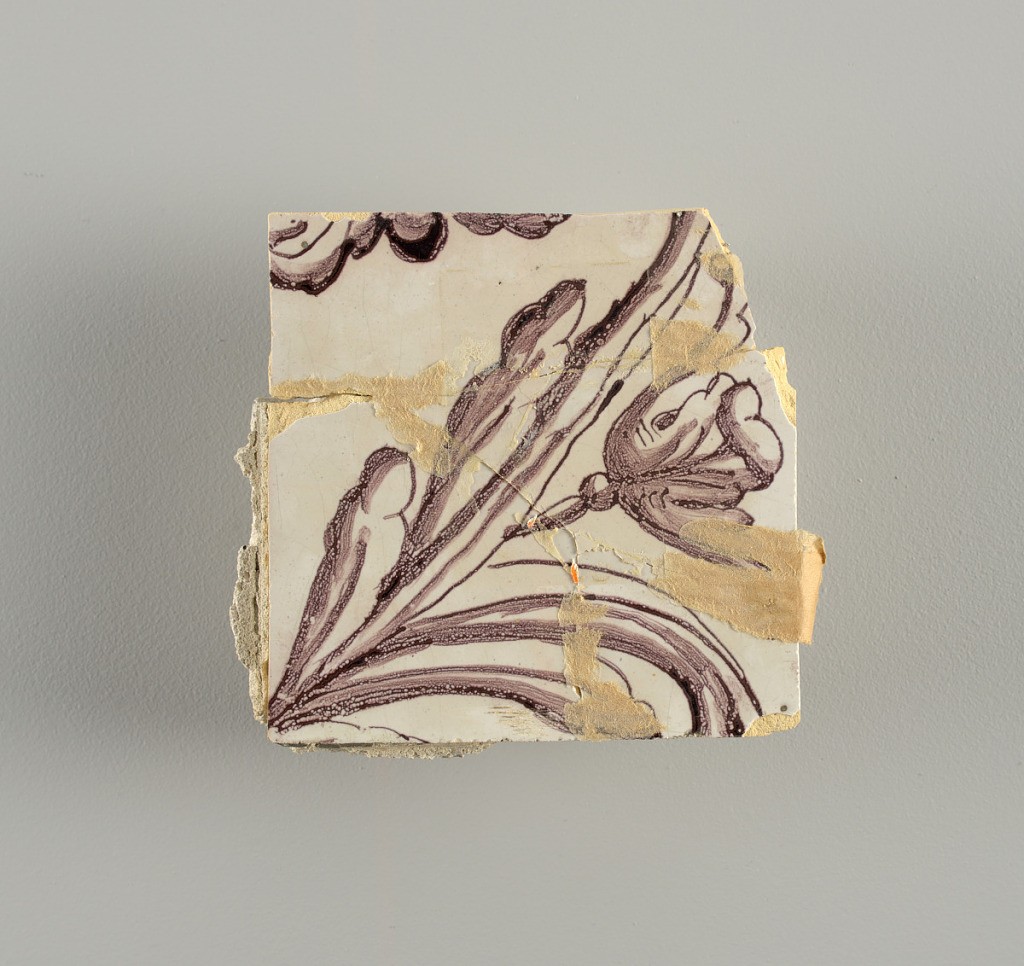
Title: Wall facing
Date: ca. 1725
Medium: Tin-glazed earthenware, underglaze
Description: Horizontal rectangle.  Thirty-seven tiles wide and twenty-one high with opening for door or window nineteen and one-half tiles high and twelve wide.  To left and right of opening, centered canopy above. Left, woman representing Hope, right, a sculputure urn.  Centered above opening, a mascaron.  Arabesque design of foliage.